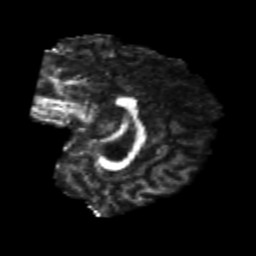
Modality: FA
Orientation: sagittal
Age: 24
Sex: male
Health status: healthy
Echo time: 0.074 s